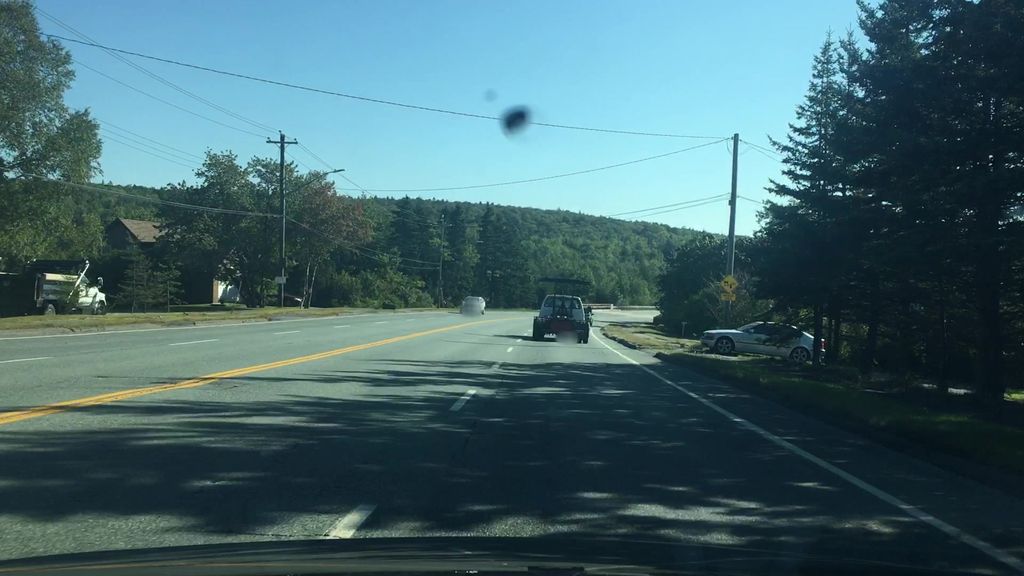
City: halifax